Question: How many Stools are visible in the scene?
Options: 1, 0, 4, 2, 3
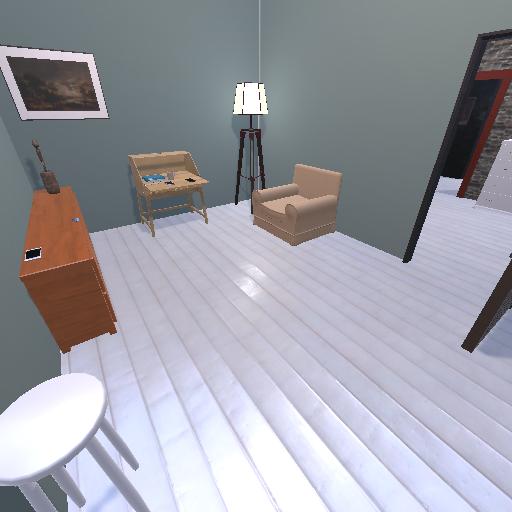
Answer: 1